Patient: sex M, age 19
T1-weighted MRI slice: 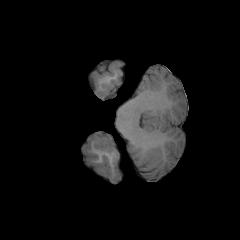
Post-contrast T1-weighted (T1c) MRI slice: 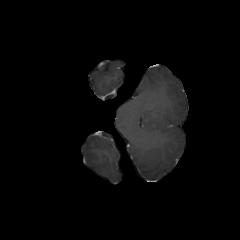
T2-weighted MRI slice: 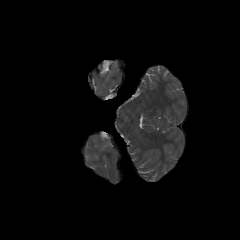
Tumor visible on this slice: no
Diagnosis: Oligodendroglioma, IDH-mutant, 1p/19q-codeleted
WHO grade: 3